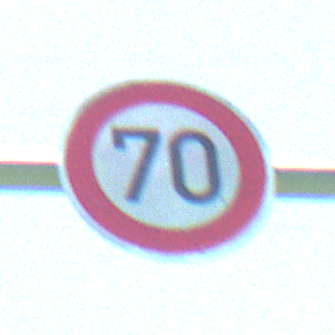
Verkehrszeichen: Geschwindigkeit70
Umgebung: Outdoor, Nature
Tageszeit: Midday
Wetter: Clear
Licht: Natural
Jahreszeit: Summer
Kontrast: HighContrast